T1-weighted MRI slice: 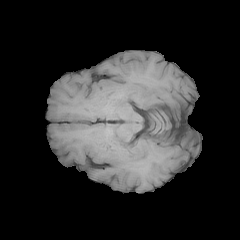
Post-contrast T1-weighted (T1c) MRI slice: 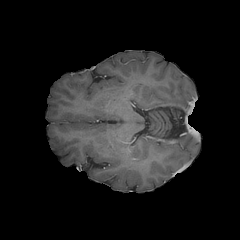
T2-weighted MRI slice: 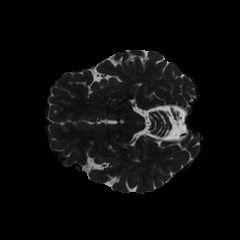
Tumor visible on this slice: no